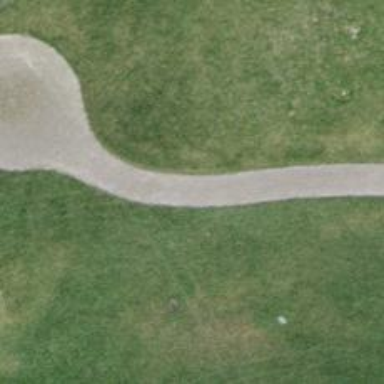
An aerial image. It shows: Footway along golf cart path.